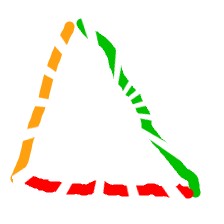
Shape: triangle